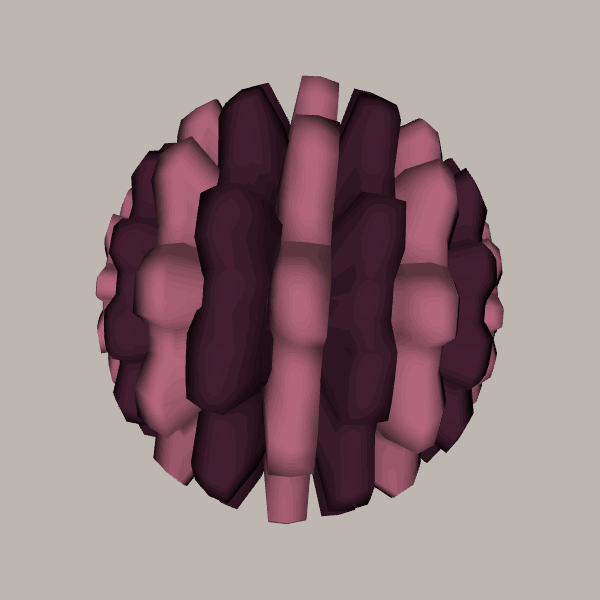
Background: light